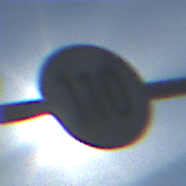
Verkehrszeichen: EndeGeschwindigkeit110
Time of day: Night
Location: Outdoor (Nature)
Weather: PartlyCloudy
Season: NotSpecified
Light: Natural